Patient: sex M, age 21
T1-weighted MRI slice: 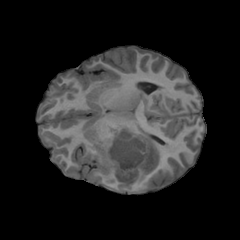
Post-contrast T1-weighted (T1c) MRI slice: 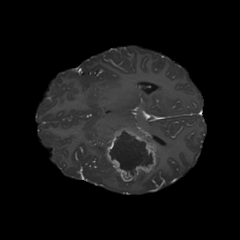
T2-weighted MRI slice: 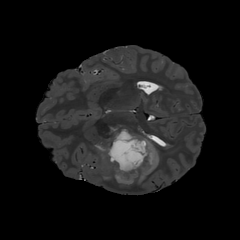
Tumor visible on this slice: yes
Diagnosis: Glioblastoma, IDH-wildtype
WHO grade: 4